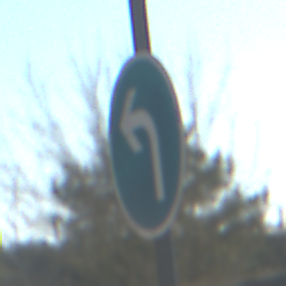
Verkehrszeichen: VorgeschriebeneFahrtrichtungLinks
Umgebung: Outdoor, Suburban
Tageszeit: MorningAfternoon
Wetter: Clear
Licht: Natural
Jahreszeit: NotSpecified
Kontrast: HighContrast